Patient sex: F
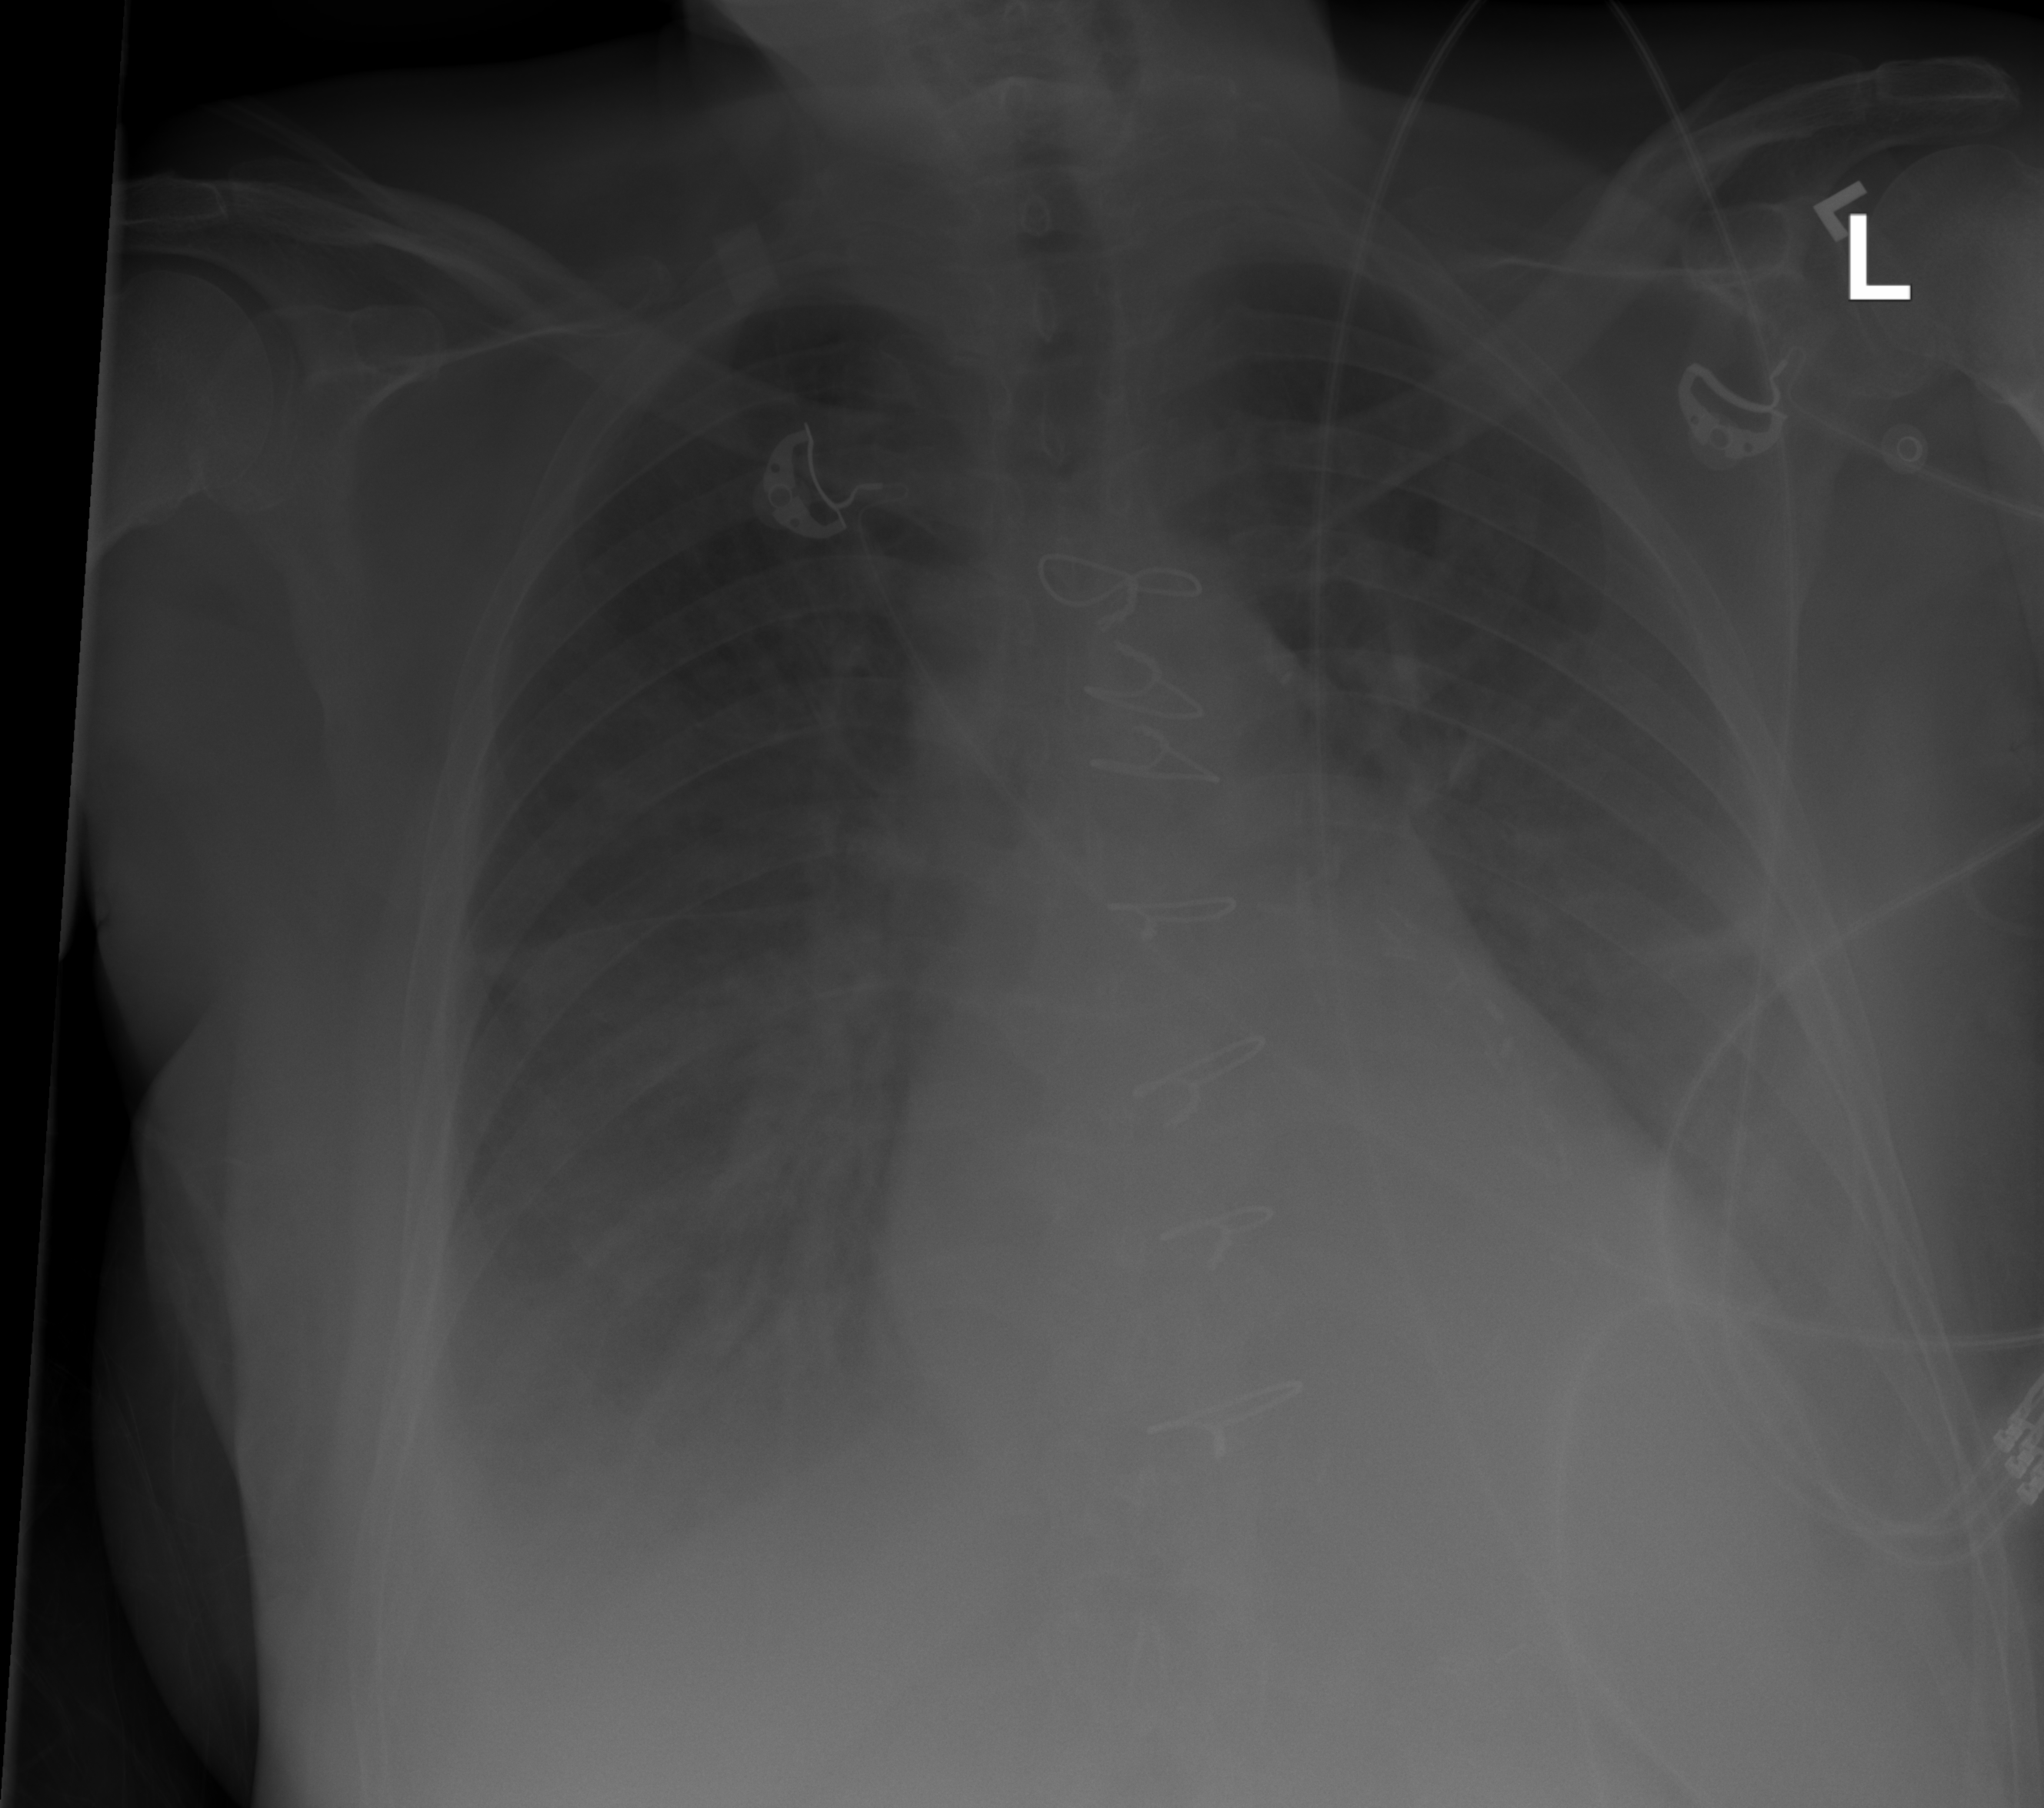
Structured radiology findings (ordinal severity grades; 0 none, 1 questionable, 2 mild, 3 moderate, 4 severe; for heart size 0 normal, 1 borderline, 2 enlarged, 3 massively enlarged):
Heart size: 2
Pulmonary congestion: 2
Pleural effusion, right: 2
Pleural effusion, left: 2
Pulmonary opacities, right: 1
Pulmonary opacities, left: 0
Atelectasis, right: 2
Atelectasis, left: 2